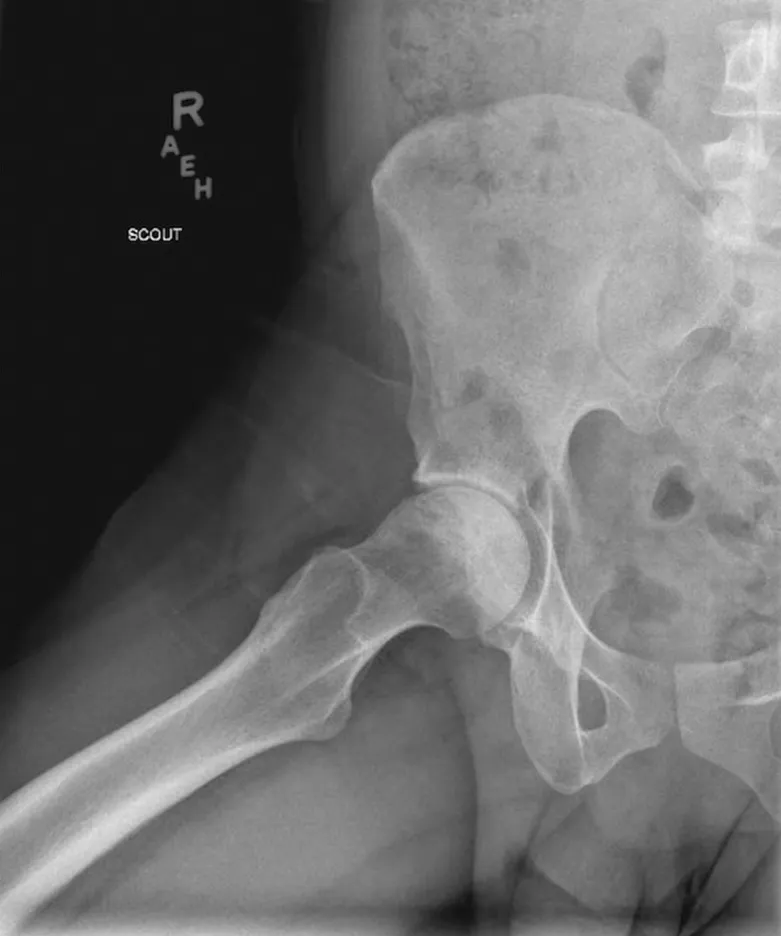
Right hip arthrography reveals femoral head osteonecrosis without subchondral collapse.
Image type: radiology (x_ray)